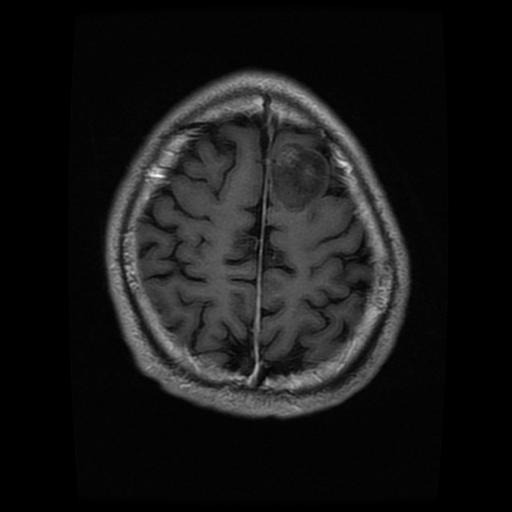
Label: glioma